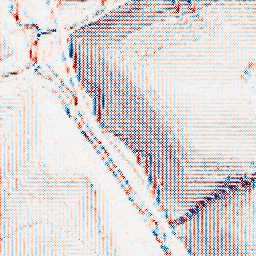
Category: wavelet
Decomposition family: wavelet_biorthogonal
Decomposition parameters: wavelet: bior1.3
level: 1
Upsampling method: sinc_blackman
Upsampling parameters: scale: 2
kernel_size: 16
Upsampling scale: 2